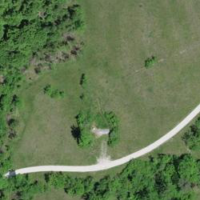
EUNIS habitat code: 45
Species observed at this site:
Timarcha tenebricosa
Cercopis vulnerata
Helix pomatia
Hippocrepis comosa
Oedipoda caerulescens
Euphorbia cyparissias
Salvia pratensis
Cornus sanguinea
Lysandra coridon
Acer campestre
Aquilegia vulgaris
Lathraea squamaria
Arrhenatherum elatius
Eryngium campestre